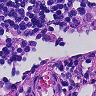
Metastatic tissue present: no